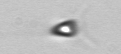
Label: Pyramimonas